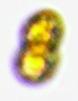
Label: Margalefidinium